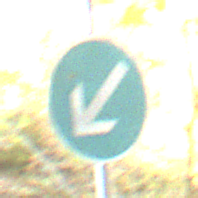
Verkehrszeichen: VorgeschriebeneVorbeifahrtLinks
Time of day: Midday
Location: Outdoor (Urban)
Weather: Clear
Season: NotSpecified
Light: Natural